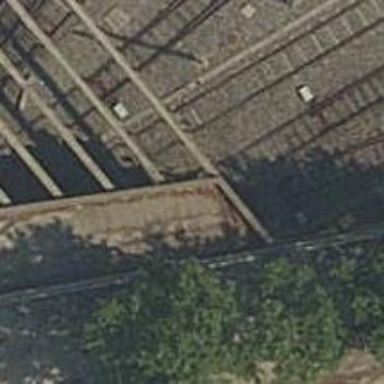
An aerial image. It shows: Railway switch.